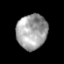
Tissue: prostate
Cell type: T cells
Senescence score: 0.3251
Nuclear area (px): 1045
Mean DAPI intensity: 161.785